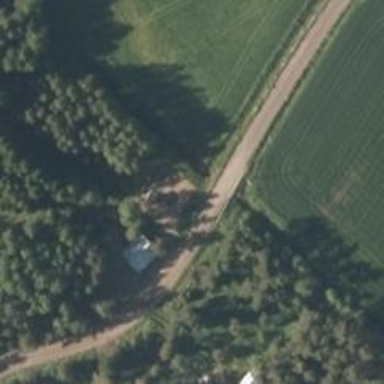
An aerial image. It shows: Culvert tunnel.